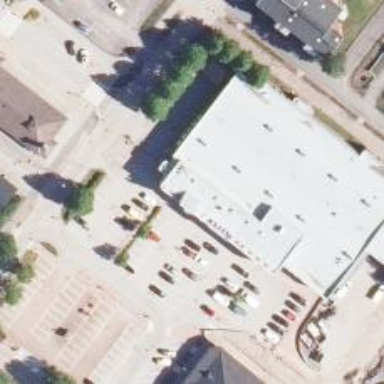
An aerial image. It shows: Supermarket.